Aerial crown-view tile of a tropical tree (Barro Colorado Island, Panama), acquired 20250217:
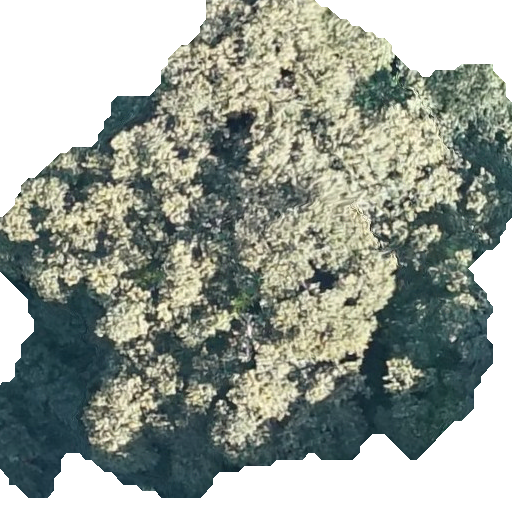
Species: Luehea seemannii
GBIF accepted scientific name: Luehea seemannii
Crown area: 288.983 m²